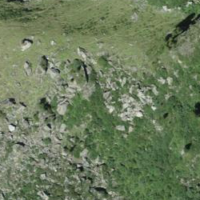
EUNIS habitat code: 26
Species observed at this site:
Marmota marmota